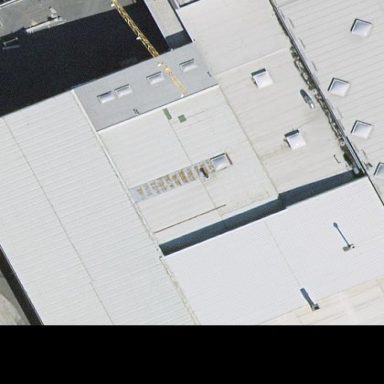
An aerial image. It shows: Industrial building.